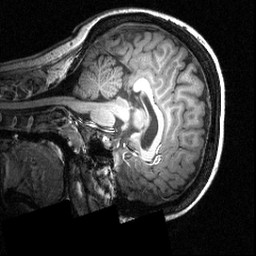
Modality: T1w
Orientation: sagittal
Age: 23
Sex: female
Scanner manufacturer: siemens
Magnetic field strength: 3.951 T
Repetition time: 1.5 s
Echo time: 0.00335 s